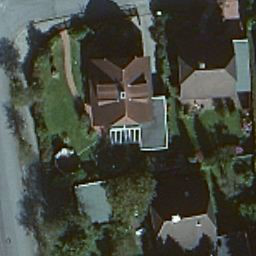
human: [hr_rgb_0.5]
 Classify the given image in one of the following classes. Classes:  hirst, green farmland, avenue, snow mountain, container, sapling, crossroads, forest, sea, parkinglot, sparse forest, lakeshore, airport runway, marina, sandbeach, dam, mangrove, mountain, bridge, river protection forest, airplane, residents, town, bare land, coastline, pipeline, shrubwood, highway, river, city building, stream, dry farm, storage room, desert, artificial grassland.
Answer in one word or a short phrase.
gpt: residents